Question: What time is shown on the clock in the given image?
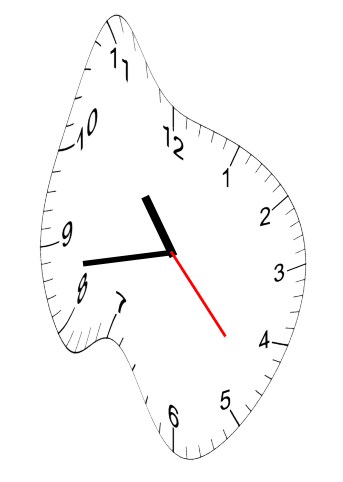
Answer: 10:43:23